Question: I am trying to plot a graph using achartengine. As you can see from the image, it looks quite ugly.I want to ,
1. Reduce space between values. I cannot have that much space since I need to add more series to it.
2. I am not plotting any negative values, so why it's showing lines at the bottom. The values displayed at the bottom are -1.I want to eliminate any lines at the bottom.
3. If possible, I want to change the background color of graph from black to some other color.
Thanks. Code is included with which I am working.
'''
String see = pull.trim();
String str = '"' + see + '"';
int[] intArray = new int[str.length()];
for(int i=0; i < str.length(); i++){
intArray[i] = Character.digit(str.charAt(i), 10);
}
CategorySeries series = new CategorySeries("My Graph");
for(int i = 0; i <intArray.length; i++){
series.add("Bar ", intArray[i]);
}
XYMultipleSeriesDataset dataset = new XYMultipleSeriesDataset();
dataset.addSeries(series.toXYSeries());
XYSeriesRenderer renderer = new XYSeriesRenderer();
renderer.setDisplayChartValues(true);
renderer.setChartValuesSpacing((float) 0.1);
renderer.setColor(getResources().getColor(R.color.fuchsia));
XYMultipleSeriesRenderer mRenderer = new XYMultipleSeriesRenderer();
mRenderer.addSeriesRenderer(renderer);
mRenderer.setChartTitle("My Graph");
mRenderer.setYTitle("Values");
mRenderer.setZoomButtonsVisible(true);
LinearLayout chart_container=(LinearLayout)findViewById(R.id.Chart_layout);
mChart=(GraphicalView)ChartFactory.getBarChartView(getBaseContext(), dataset, mRenderer, Type.DEFAULT);
chart_container.addView(mChart);
'''

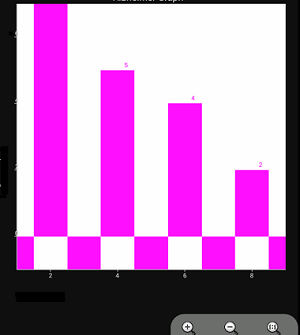
Answer: I found out that the bottom negative values were showing because there were spaces in my string with which I was plotting graph.So I wrote it this way,
Hopefully it helps someone in the future.
'''
String see = pull.replaceAll("\s+","");
int[] intArray = new int[see.length()];
for(int k=0; k < see.length(); k++){
intArray[k] = Character.digit(see.charAt(k), 10);
}
'''